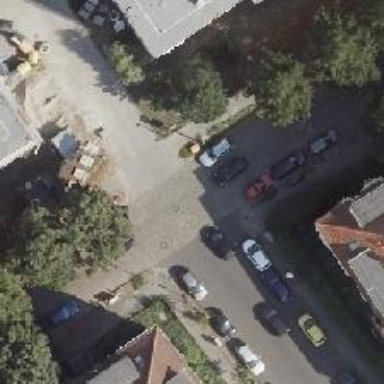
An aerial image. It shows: Footway with concrete surface.